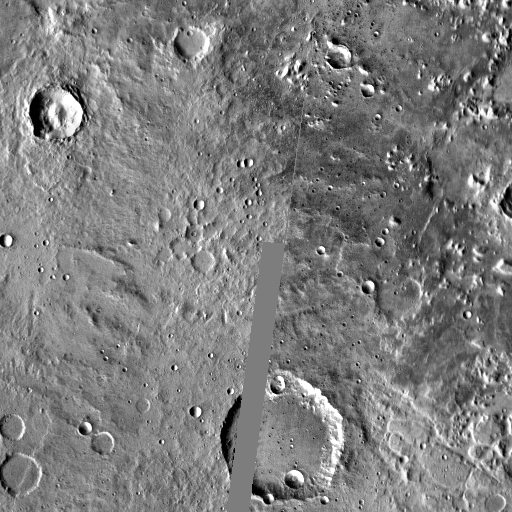
Crater classes present: Background, Other, Layered, Buried, Secondary